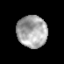
Tissue: prostate
Cell type: T cells
Senescence score: 0.3614
Nuclear area (px): 951
Mean DAPI intensity: 165.314